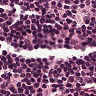
Metastatic tissue present: no